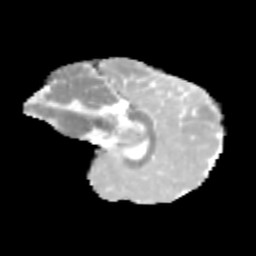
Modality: MD
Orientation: sagittal
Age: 9
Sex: female
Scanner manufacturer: siemens
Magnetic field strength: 3 T
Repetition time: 3.8 s
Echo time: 0.07 s